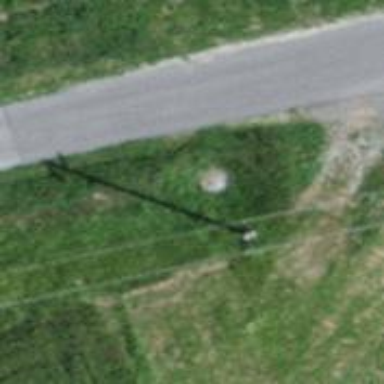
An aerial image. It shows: Power pole.